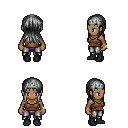
a pixel art fantasy rpg character, female body template, human, dark skin, brown pirate shirt, metal pants, gray unkempt hairstyle, silver tiara, bracelets, black shoes, four views (front, back, left, right), 2x2 character sprite sheet, small pixel art, hard edges, no anti-aliasing